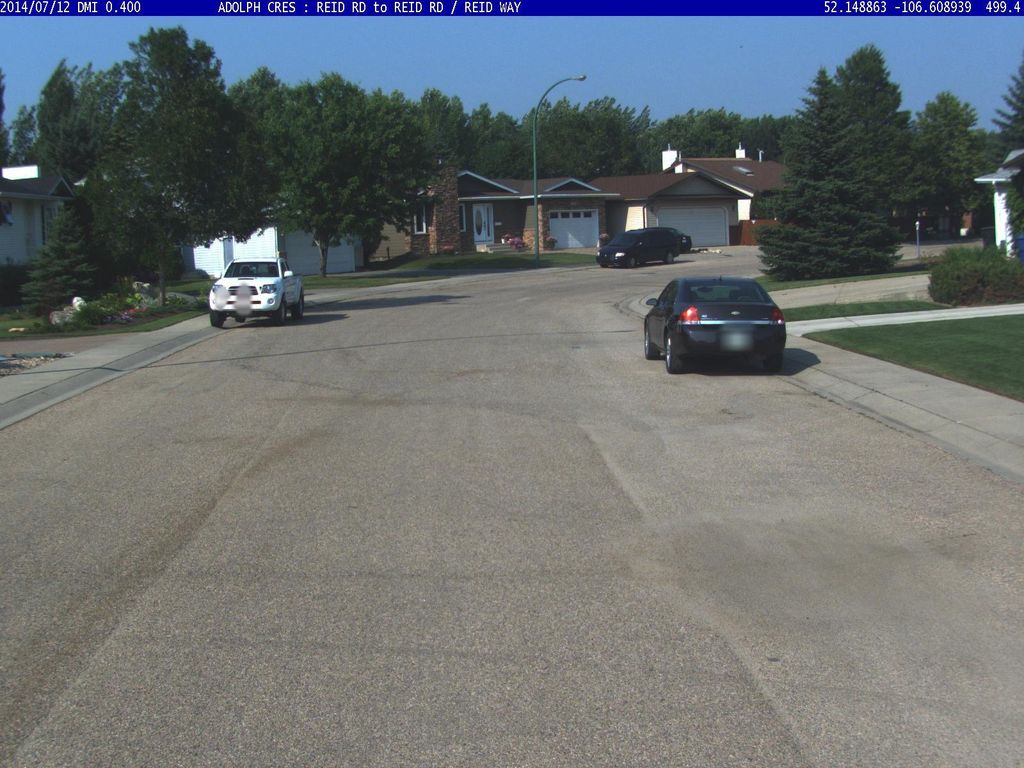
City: saskatoon